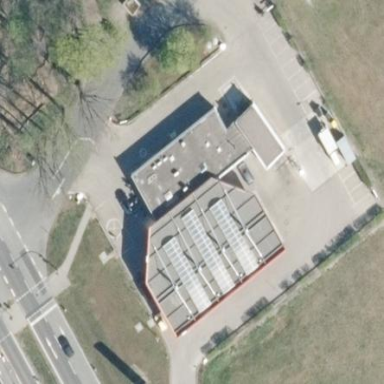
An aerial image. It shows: Building designated for providing fuel.